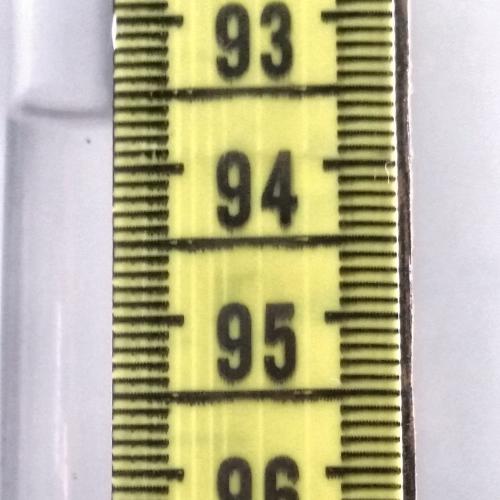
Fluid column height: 93.6 cm